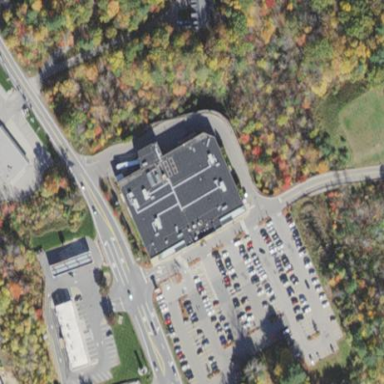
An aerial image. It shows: Building that houses supermarket.